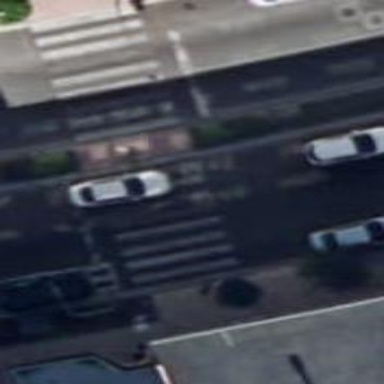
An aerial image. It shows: Road crossing with traffic signals.